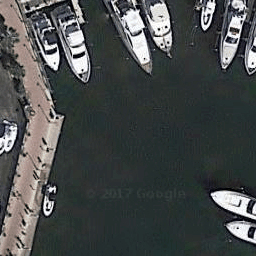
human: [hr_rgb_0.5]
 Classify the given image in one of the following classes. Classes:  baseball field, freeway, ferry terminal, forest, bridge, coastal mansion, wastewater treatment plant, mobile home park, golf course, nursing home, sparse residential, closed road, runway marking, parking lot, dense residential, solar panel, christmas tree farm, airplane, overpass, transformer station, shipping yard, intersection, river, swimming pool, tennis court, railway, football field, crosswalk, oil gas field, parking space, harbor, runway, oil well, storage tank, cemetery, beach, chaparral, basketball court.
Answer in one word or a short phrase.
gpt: harbor